Question: I'm trying to display text on the screen, on top of everything, not clickable, without having any window. The idea is to be able to show notifications. I'm somewhat close from what I want, but a really weird problem just showed. This is the code:
'''
#include <Windows.h>
int main(void){
HDC hdc = ::GetDC(0);
RECT rect;
SetTextColor(hdc, RGB(0, 0, 255));
SetBkMode(hdc, TRANSPARENT);
SetBkColor(hdc, RGB(0, 0, 0));
auto hFont = CreateFont(40, 0, 0, 0, 0, 0, 0, 0, 0, 0, 0, 2, 0, L"Verdana");
auto hTmp = (HFONT)SelectObject(hdc, hFont);
rect.left = 40;
rect.top = 10;
while (true){
DrawText(hdc, L"THIS IS A TEXT", -1, &rect, DT_SINGLELINE | DT_NOCLIP);
Sleep(1);
}
DeleteObject(SelectObject(hdc, hTmp));
::ReleaseDC(0, hdc);
return 0;
}
'''
and this is what happens when I change the text settings from 'red' to 'blue' and size '80' to '40':

For some reason I can still see the old text, after rerunning the program, which tells me that I misunderstood something. Is there a better, cleaner way to do this?
EDIT: I checked windows notifications and that's NOT a solution. Imagine you are playing a full screen game, and want to know if an email arrives. Another essential thing is that it cannot be clickable, so that clicks by mistake don't minimize your game. How annoying is that skype popup that minimizes your application when you get a call?
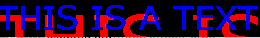
Answer: You have bypassed all of the windows/client controls and so the system has no idea that this area needs to be cleared. You need to tell it manually, especially since you are not using the windows message notification mechanism.
Before drawing to it, you want to invalidate that part of the screen and tell windows to redraw it:
'''
::InvalidateRect (0, &rect, false); // Redraw without erasing. If doesn't help, try true
::UpdateWindow (0);
while (true)...
'''